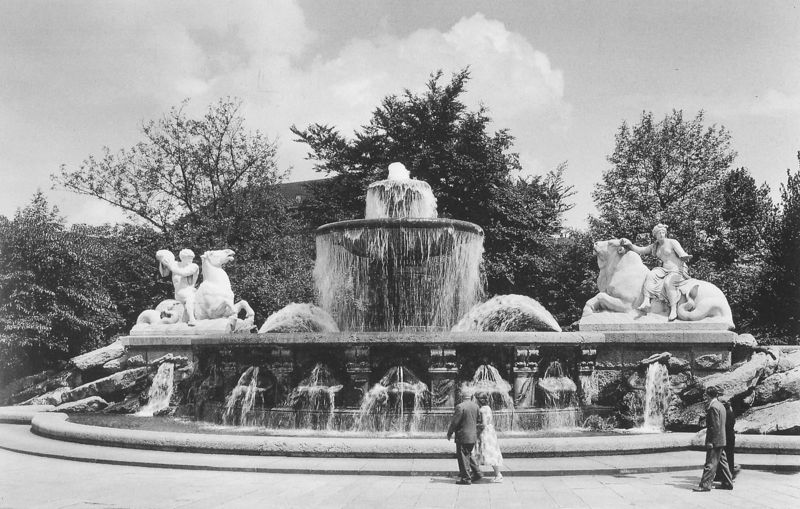
Titel: Wittelsbacher Brunnen in München
Künstler: Adolf von Hildebrand
Standort: München, Wittelsbacher Brunnen (EU - D - B)
Schlagwörter: wasser, bäume, landschaft, menschen, park, parkanlage, paar, personen, brunnen, pferd, reiter, figuren, fotografie, becken, schwarzweiß, stier, kaskaden, europa, gartenanlage, plätschern, neptun, brunnenfiguren, triton